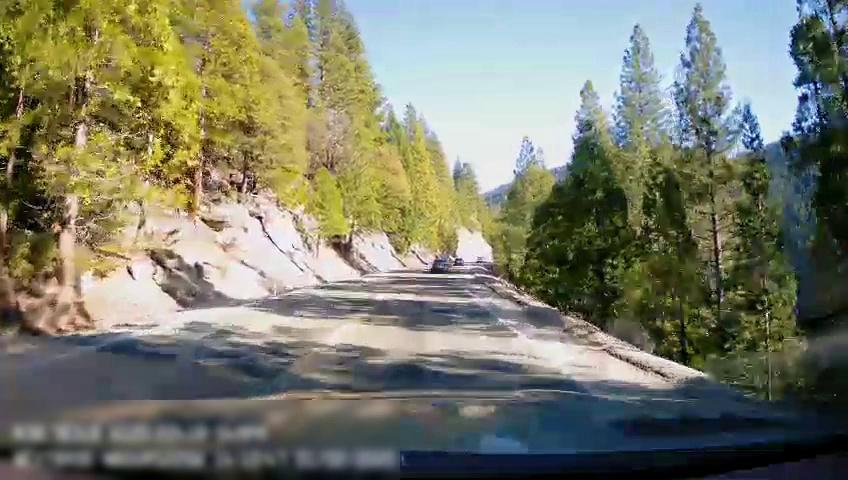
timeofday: Day
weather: Sunny
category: Drivable Space
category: Vehicles | Car
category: Vehicles | Car
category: Lanes | Opposite Lane
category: Lanes | Current Lane
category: Lanes | Opposite Lane
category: Lanes | Current Lane